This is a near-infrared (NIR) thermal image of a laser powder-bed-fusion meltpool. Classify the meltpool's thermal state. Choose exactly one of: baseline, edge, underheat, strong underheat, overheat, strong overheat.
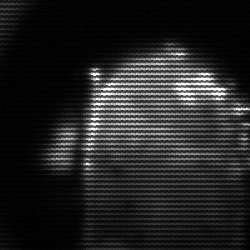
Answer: baseline